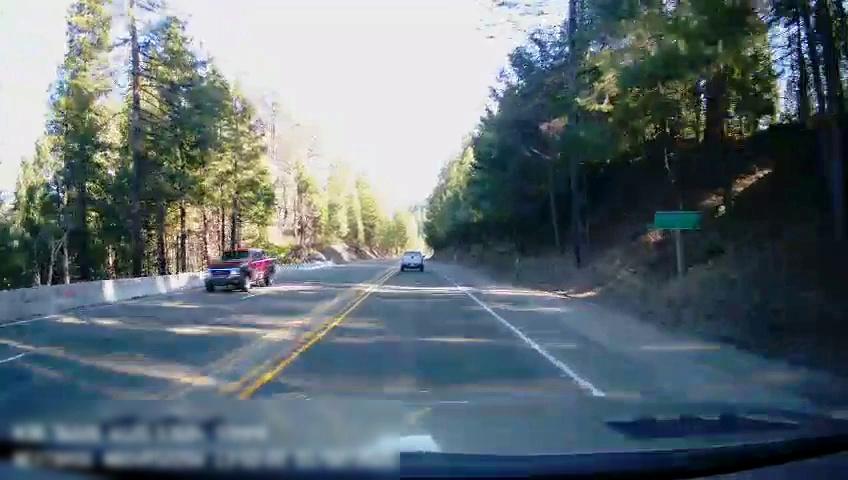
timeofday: Day
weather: Sunny
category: Drivable Space
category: Vehicles | Truck
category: Vehicles | Truck
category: Lanes | Alternate Lane
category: Lanes | Current Lane
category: Lanes | Current Lane
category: Lanes | Opposite Lane
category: Lanes | Opposite Lane
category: Lanes | Opposite Lane
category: Lanes | Opposite Lane
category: Traffic | Signs